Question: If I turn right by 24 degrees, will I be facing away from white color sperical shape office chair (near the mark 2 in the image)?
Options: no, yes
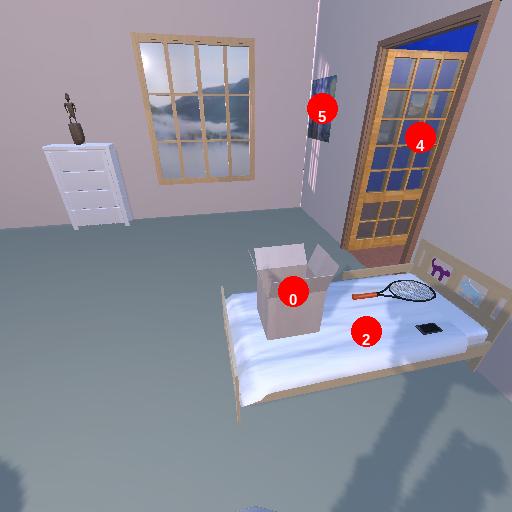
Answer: no